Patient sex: M
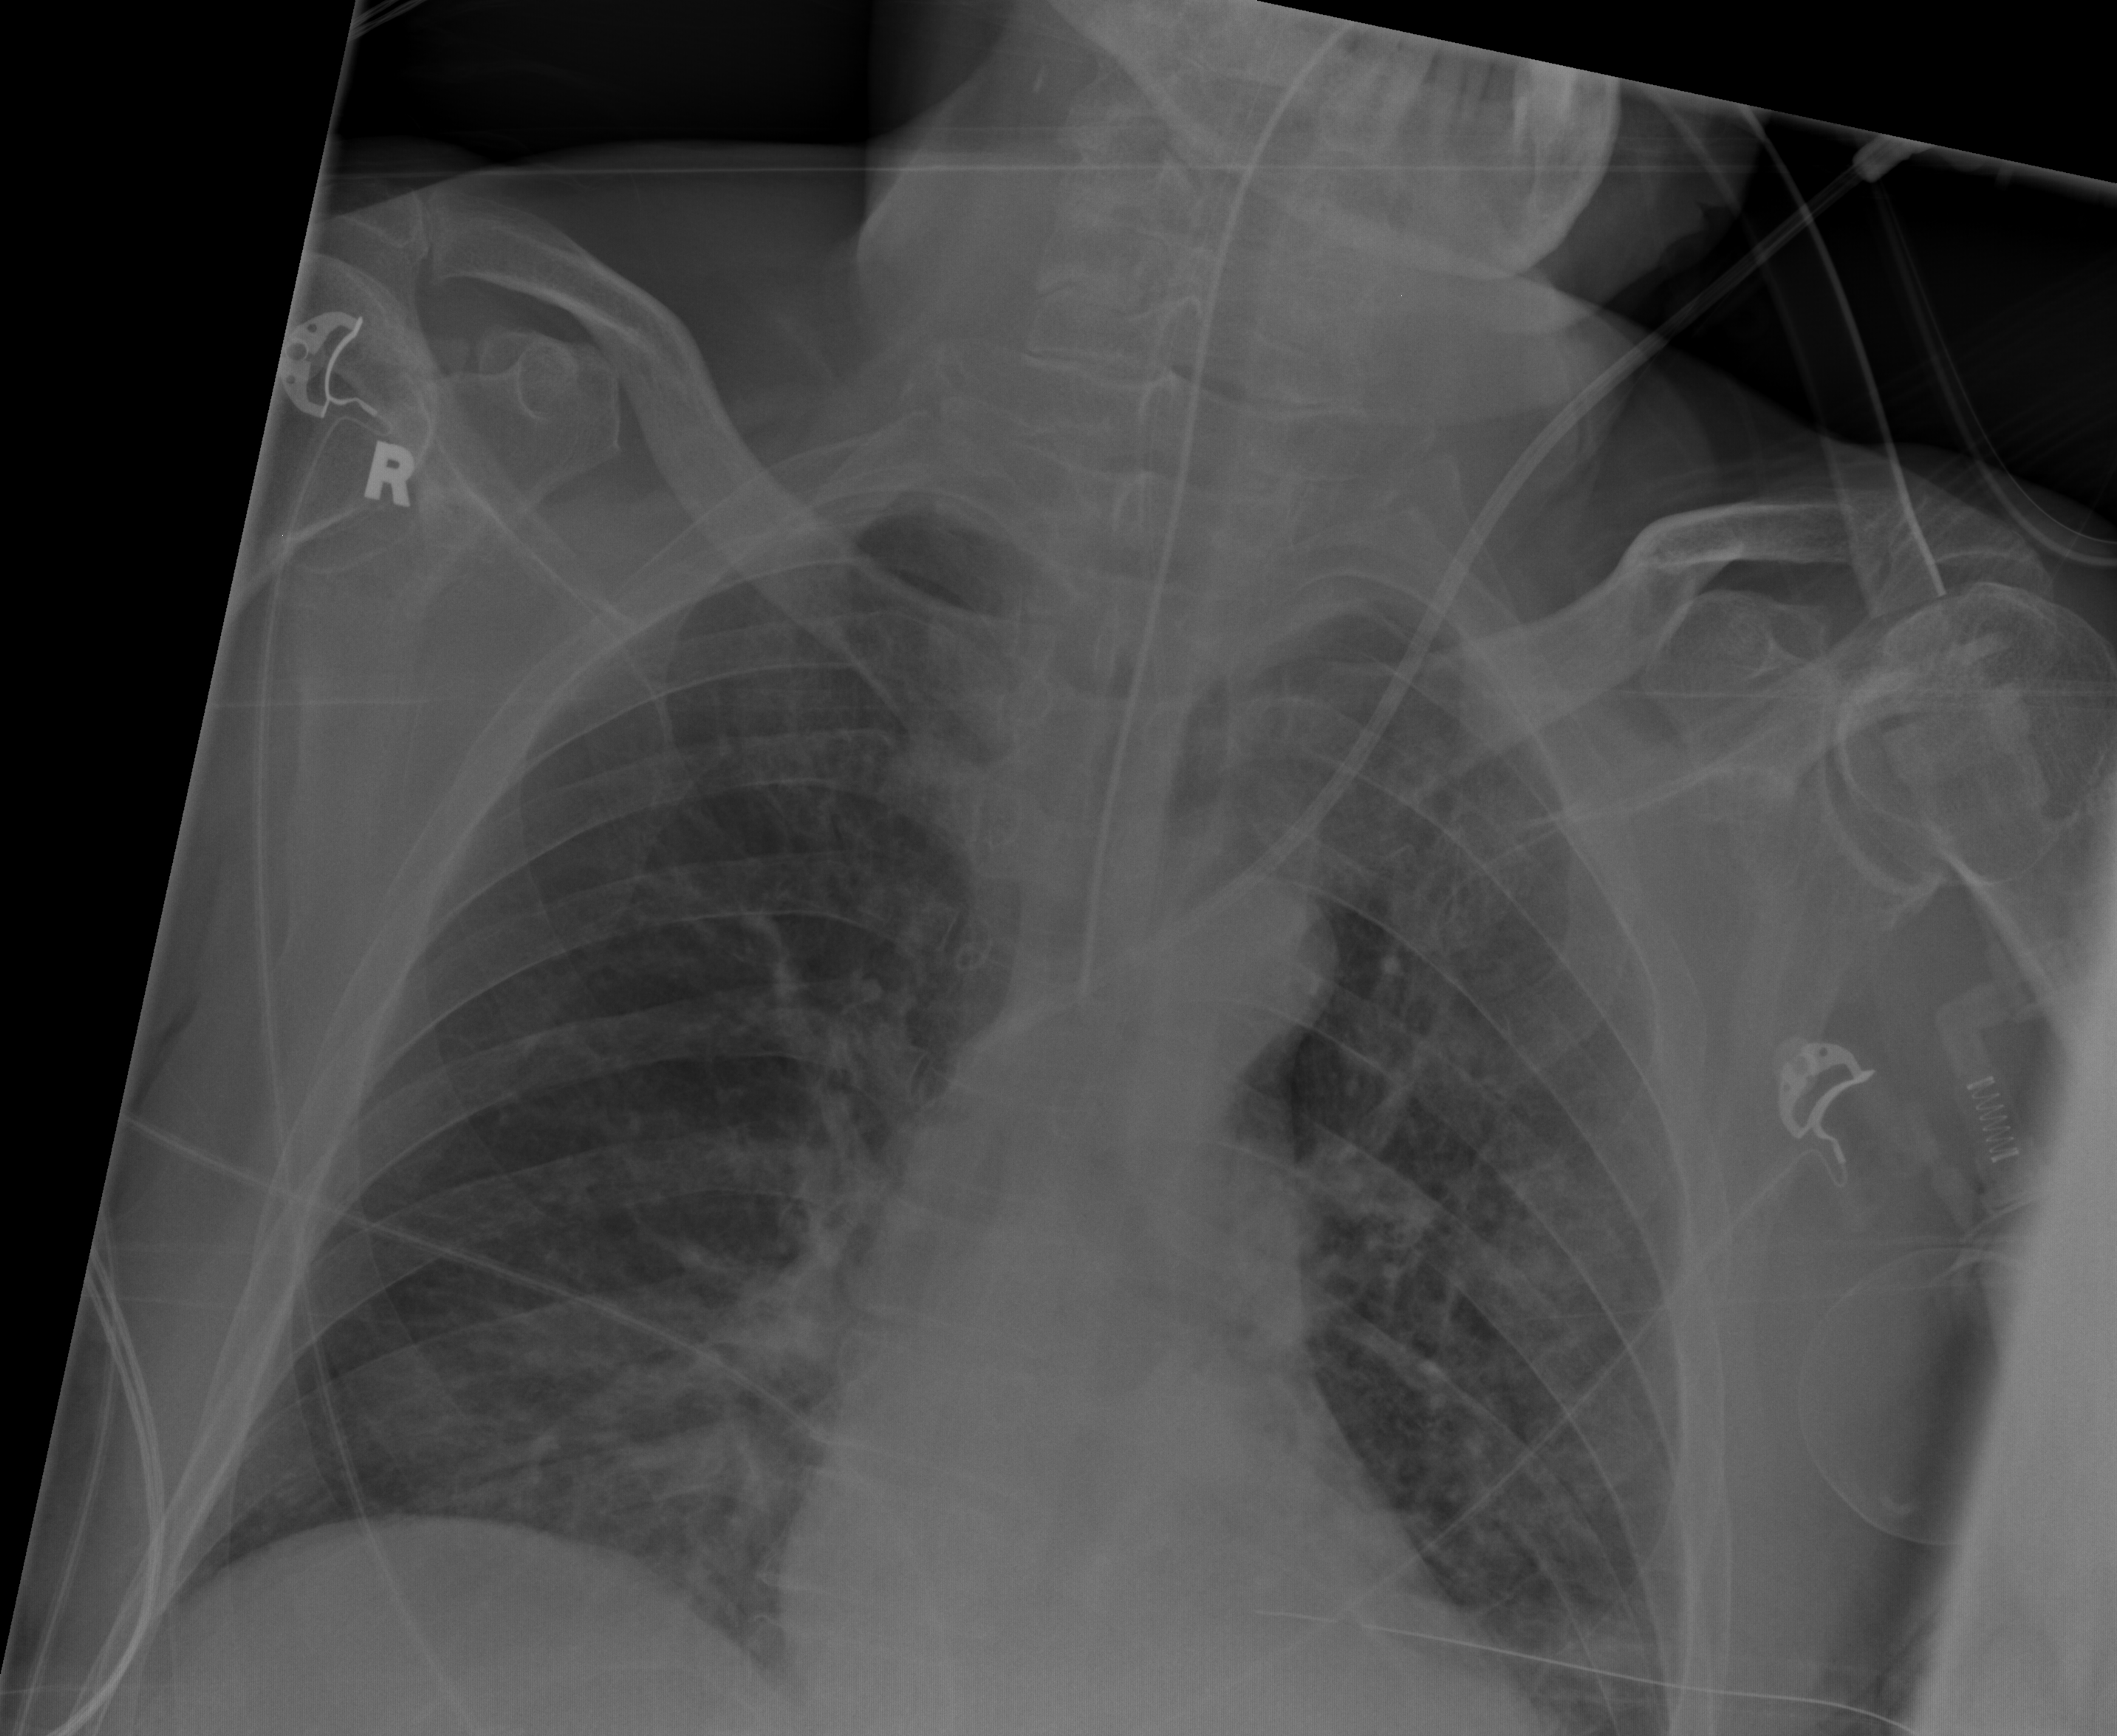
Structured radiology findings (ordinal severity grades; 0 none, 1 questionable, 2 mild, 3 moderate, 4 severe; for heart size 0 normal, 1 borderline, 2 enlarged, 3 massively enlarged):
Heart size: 0
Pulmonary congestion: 2
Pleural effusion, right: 0
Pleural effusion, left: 0
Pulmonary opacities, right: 2
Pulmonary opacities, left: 2
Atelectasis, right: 2
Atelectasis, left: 2